Field crop: maize
Growth stage: 2
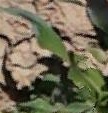
Species: maize